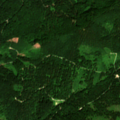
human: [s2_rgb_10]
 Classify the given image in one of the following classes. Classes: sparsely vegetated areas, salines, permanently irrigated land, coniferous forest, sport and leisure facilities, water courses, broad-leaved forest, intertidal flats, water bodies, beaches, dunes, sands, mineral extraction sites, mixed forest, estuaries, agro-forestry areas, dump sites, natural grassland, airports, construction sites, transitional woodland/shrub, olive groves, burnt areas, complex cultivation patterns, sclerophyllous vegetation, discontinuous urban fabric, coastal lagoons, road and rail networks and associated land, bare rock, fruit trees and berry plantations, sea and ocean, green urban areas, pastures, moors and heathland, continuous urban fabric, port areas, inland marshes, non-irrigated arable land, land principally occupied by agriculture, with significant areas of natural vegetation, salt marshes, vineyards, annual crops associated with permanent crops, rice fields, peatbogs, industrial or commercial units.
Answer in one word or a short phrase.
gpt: mixed forest